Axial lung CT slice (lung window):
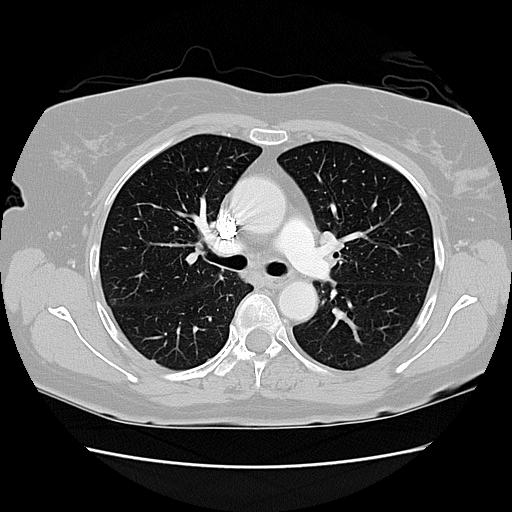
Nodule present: no